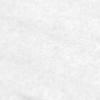
Label: no_change